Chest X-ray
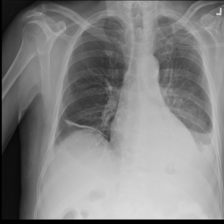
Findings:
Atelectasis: positive
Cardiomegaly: negative
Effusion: negative
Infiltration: negative
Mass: negative
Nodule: negative
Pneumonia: negative
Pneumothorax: negative
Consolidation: positive
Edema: negative
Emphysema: negative
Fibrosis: negative
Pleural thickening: negative
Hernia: negative